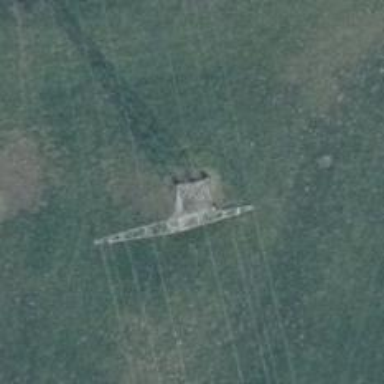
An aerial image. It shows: Power tower.